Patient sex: M
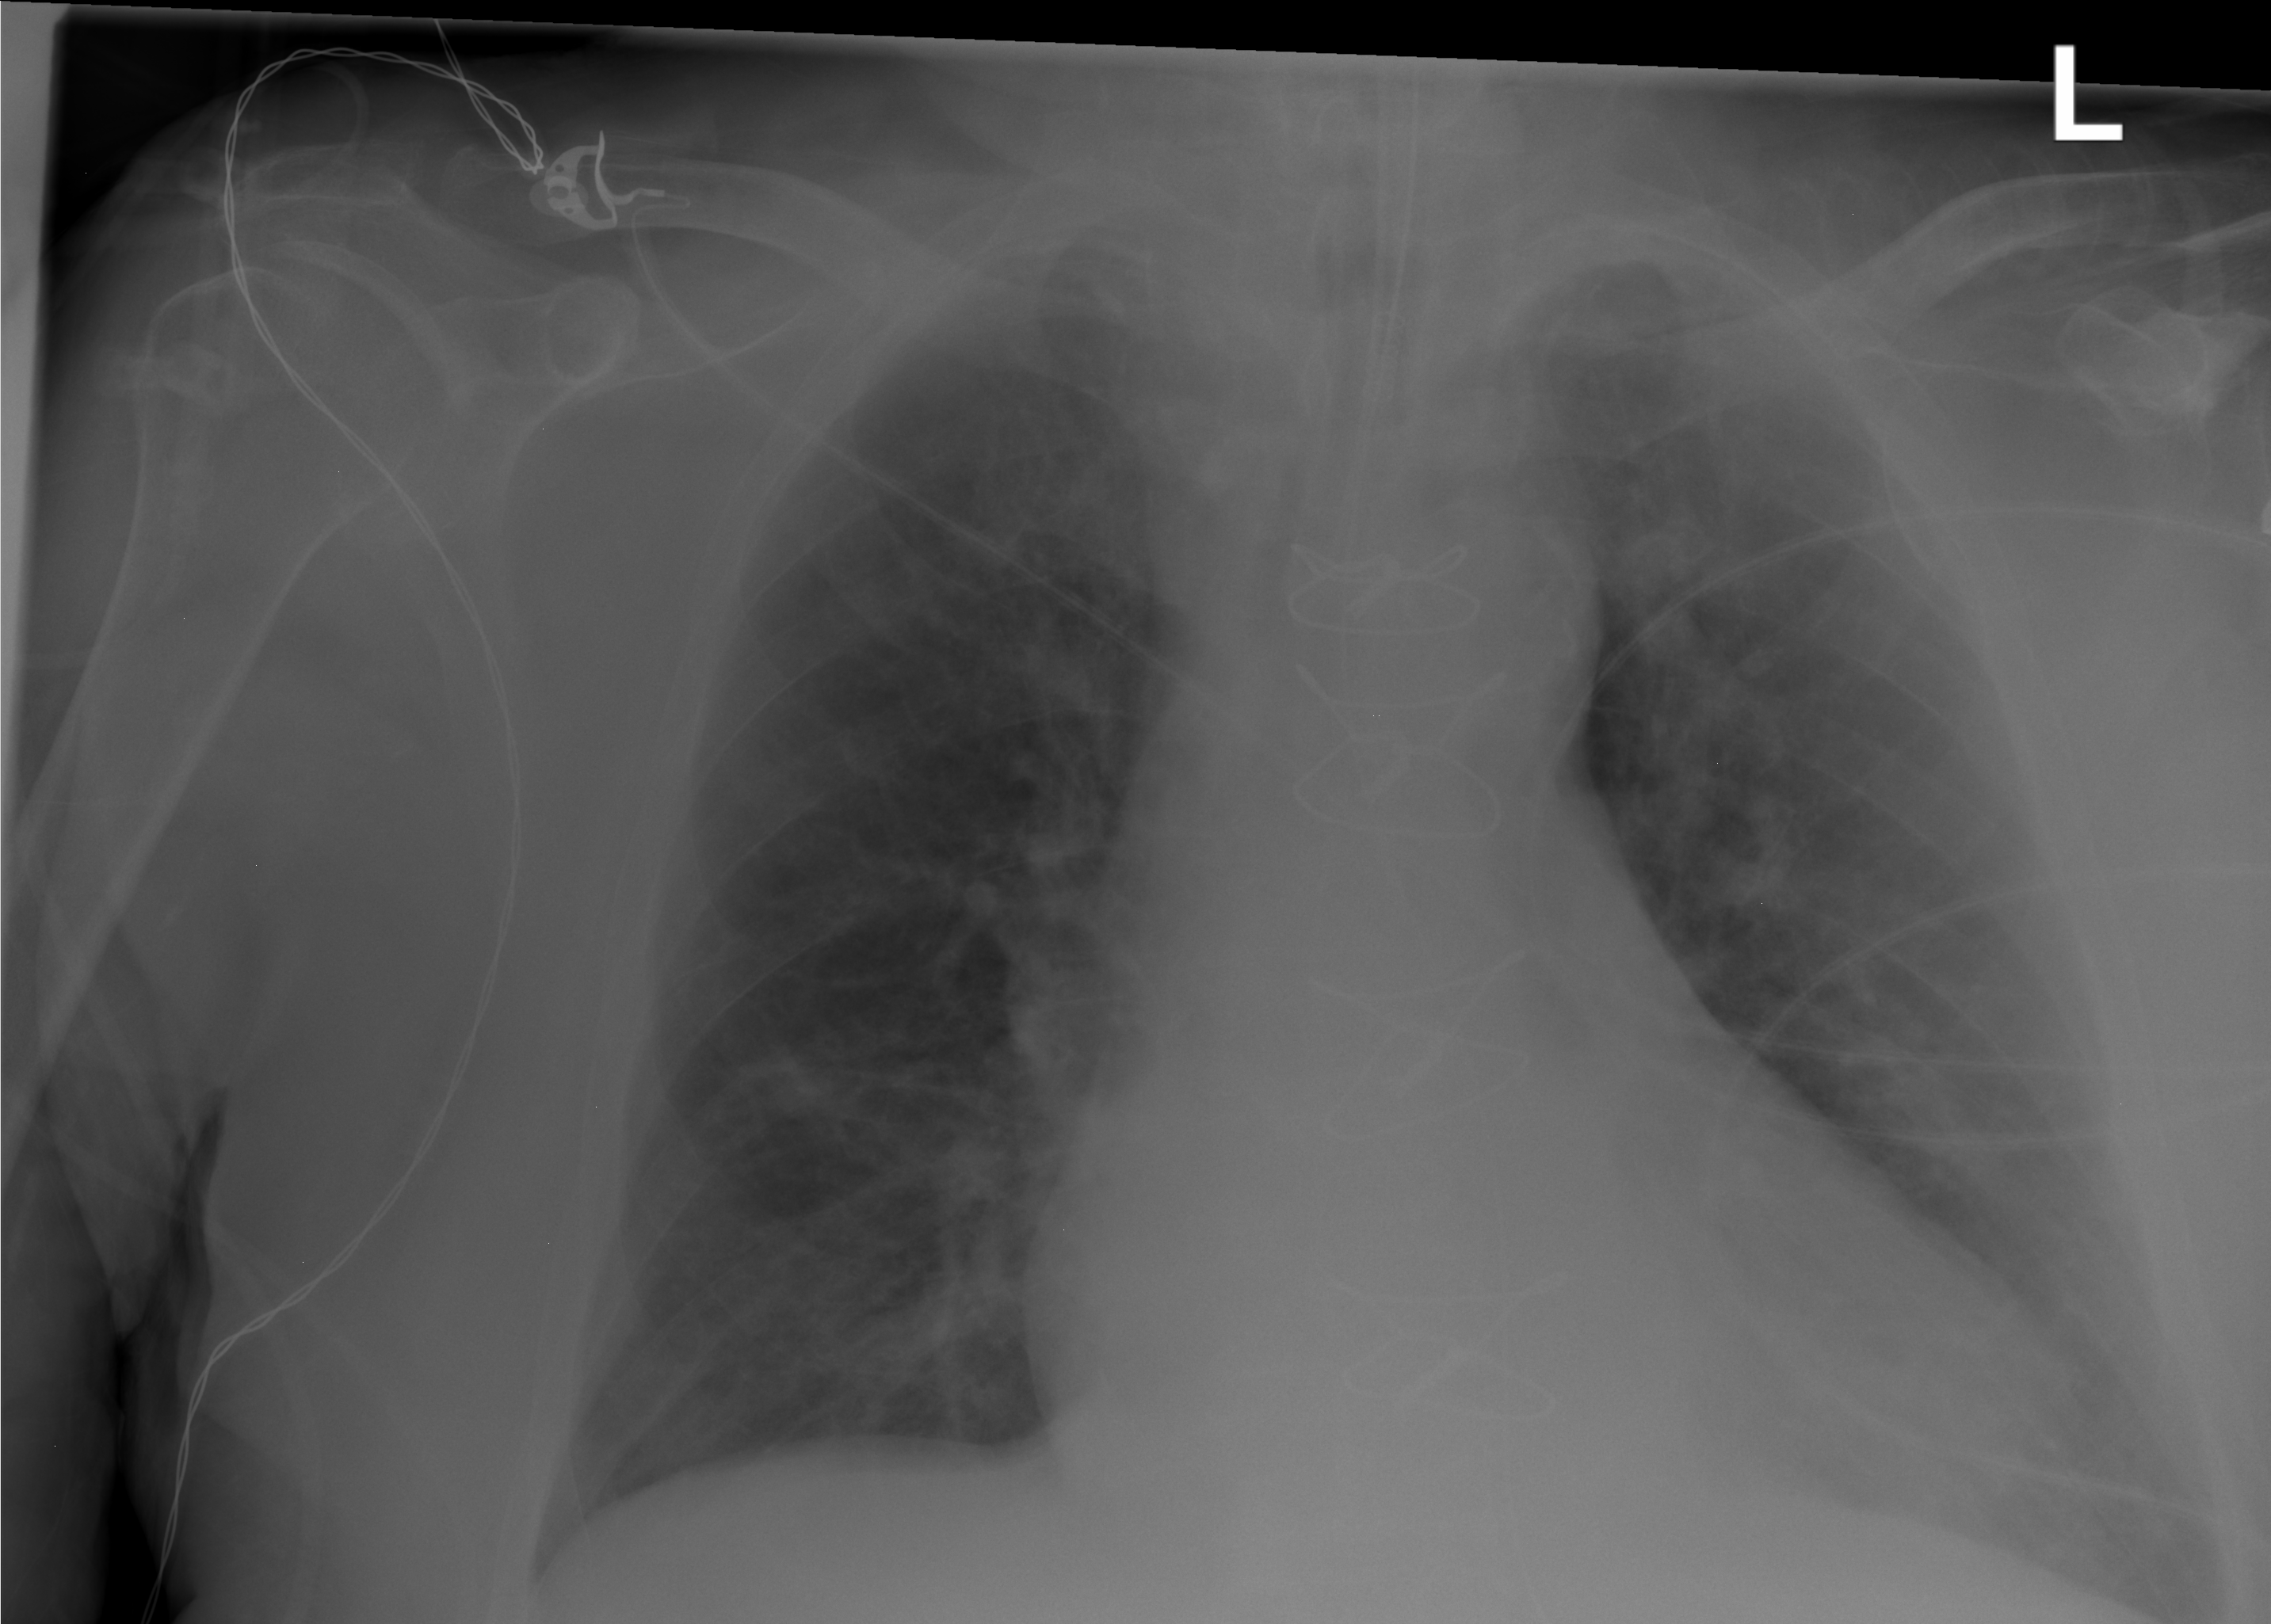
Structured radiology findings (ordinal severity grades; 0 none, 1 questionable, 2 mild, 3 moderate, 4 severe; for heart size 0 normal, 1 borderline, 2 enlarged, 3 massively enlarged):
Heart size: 2
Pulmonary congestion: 2
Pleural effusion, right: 0
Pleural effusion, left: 2
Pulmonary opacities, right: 0
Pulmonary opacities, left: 0
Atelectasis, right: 0
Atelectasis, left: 0